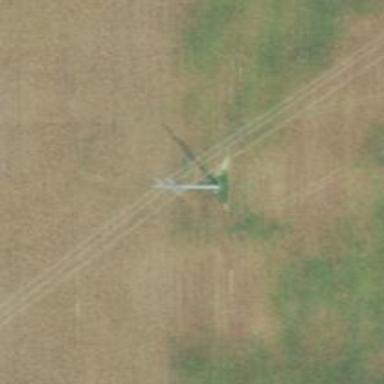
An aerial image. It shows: Power tower.